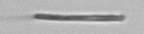
Label: fiber